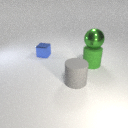
large green rubber cylinder in front of small blue metal cube